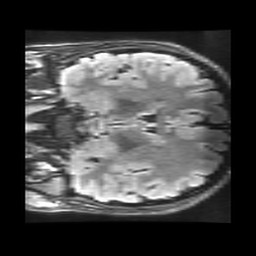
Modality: FLAIR
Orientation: coronal
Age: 20
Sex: female
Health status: healthy
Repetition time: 12 s
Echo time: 0.09782 s